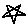
Label: star